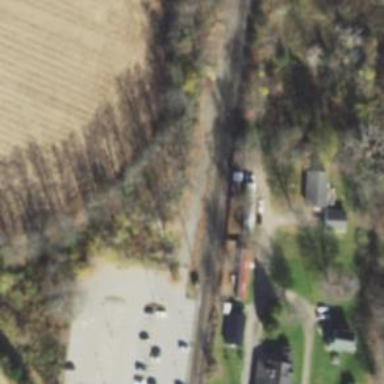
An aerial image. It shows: Abandoned railway.